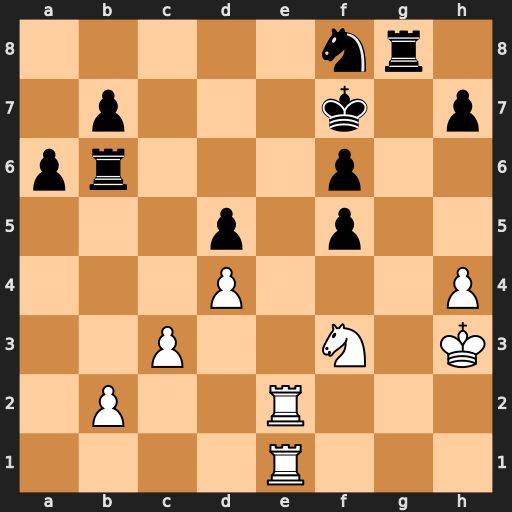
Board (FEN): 5nr1/1p3k1p/pr3p2/3p1p2/3P3P/2P2N1K/1P2R3/4R3
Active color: w
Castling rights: -
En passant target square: -
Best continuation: Re7+ Kg6 Rg1+ Kh6 Rxg8